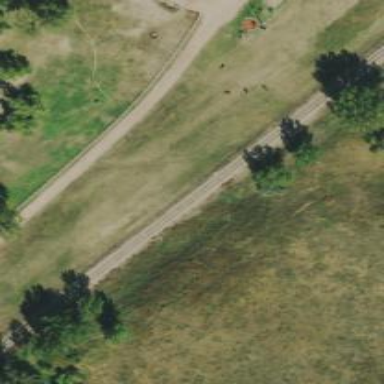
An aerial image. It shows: Railway track.